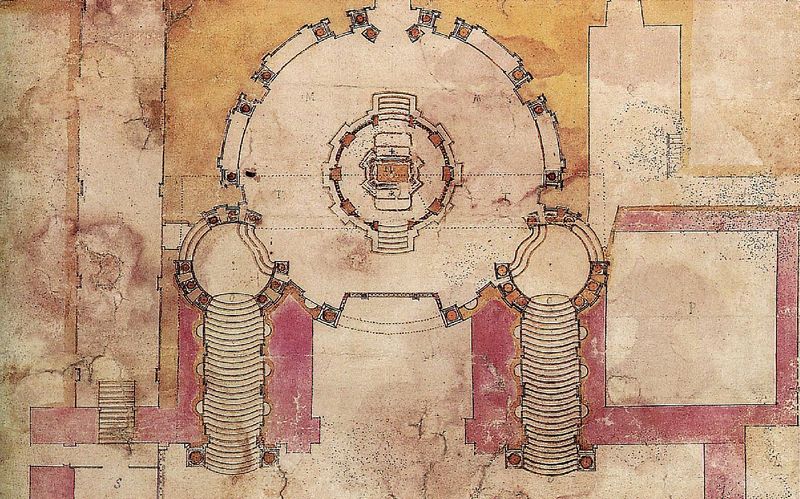
Titel: Turin, Cappella della Santissima Sindone
Künstler: Guarino Guarini
Standort: Turin, Cappella della Santissima Sindone (EU - I - Piemont)
Schlagwörter: gelb, ocker, hell, orange, skizze, säulen, gebäude, rot, beige, muster, wand, kirche, rosa, kreis, rund, turm, papier, linien, kuppel, treppe, treppen, thron, stufen, eingang, strich, kreise, koloriert, entwurf, altar, kirchenschiff, mauern, mittelalter, fleckig, plan, tempel, muser, quadrat, grundriss, architekt, rundbau, meuern, dunkelgelb